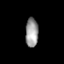
Tissue: prostate
Cell type: Myeloid cells
Senescence score: 0.259
Nuclear area (px): 363
Mean DAPI intensity: 154.884